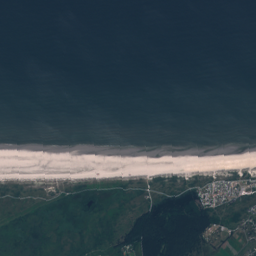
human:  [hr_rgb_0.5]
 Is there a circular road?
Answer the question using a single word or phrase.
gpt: no

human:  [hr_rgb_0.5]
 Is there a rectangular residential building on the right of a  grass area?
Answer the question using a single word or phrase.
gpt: yes

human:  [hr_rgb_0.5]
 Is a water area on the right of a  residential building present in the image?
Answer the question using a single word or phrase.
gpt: no

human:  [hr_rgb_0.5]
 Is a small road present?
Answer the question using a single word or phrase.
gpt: yes

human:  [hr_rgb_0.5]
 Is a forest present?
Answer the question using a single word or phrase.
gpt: yes

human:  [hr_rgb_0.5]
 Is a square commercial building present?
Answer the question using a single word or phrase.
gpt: no

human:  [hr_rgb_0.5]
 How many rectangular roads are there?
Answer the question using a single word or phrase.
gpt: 0

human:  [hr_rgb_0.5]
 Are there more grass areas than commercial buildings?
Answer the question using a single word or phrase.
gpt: yes

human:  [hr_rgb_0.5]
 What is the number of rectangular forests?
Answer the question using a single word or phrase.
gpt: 0

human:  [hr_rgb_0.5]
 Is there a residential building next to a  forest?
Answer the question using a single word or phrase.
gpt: yes

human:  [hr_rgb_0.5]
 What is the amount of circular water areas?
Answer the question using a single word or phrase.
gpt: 1

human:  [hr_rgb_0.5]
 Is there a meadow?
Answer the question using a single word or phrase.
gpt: yes

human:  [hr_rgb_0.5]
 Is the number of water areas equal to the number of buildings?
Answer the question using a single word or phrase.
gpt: no

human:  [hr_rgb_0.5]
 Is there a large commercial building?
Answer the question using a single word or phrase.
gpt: no

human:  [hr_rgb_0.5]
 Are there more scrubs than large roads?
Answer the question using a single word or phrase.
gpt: yes

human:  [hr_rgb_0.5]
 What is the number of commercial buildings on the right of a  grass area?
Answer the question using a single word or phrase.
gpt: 1

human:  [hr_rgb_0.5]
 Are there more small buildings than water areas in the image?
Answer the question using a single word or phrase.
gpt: yes

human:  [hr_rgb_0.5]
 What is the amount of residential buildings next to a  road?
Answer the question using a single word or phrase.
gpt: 44

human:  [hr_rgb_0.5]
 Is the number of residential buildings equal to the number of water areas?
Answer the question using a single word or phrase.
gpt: no

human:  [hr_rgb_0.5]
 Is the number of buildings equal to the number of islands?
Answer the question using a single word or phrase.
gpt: no

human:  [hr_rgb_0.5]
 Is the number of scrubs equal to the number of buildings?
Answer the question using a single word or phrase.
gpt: no

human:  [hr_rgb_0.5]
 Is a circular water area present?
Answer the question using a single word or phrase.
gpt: yes

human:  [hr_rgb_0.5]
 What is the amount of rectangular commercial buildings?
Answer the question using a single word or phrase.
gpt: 0

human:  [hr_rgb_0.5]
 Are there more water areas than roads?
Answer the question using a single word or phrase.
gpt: no

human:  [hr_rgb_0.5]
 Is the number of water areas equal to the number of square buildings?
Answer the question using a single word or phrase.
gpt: no

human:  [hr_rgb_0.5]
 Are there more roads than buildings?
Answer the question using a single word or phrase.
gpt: yes

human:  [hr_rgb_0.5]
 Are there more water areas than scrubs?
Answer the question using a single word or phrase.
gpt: no

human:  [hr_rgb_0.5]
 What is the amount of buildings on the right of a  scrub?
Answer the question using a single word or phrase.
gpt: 48

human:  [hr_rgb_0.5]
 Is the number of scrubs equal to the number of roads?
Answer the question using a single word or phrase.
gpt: no

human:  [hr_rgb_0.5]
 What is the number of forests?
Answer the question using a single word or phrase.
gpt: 7

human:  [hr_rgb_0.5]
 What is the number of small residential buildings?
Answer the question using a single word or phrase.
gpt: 42

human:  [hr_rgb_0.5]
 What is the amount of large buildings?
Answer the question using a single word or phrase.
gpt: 1

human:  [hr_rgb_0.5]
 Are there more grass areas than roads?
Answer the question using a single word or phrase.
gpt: no

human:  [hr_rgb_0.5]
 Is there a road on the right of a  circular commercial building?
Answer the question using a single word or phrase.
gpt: no

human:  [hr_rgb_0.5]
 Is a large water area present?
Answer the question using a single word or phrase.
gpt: no

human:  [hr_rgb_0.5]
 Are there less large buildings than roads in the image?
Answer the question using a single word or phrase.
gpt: yes